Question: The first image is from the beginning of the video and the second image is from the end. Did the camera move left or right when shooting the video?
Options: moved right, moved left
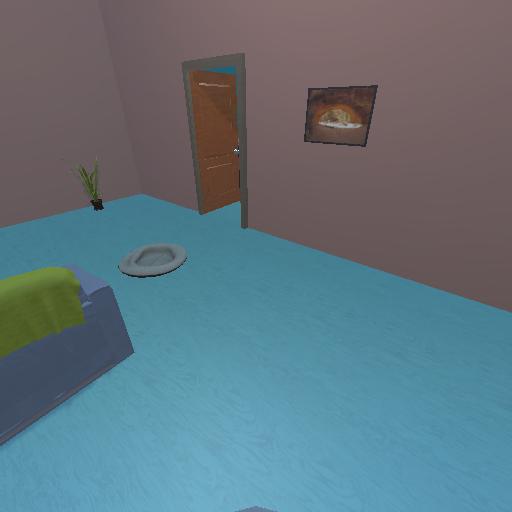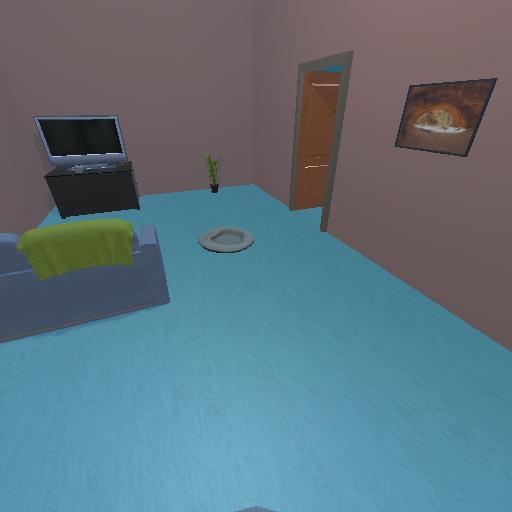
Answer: moved right